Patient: sex F, age 54
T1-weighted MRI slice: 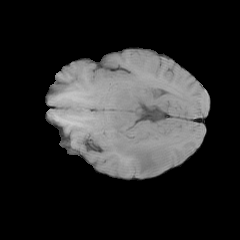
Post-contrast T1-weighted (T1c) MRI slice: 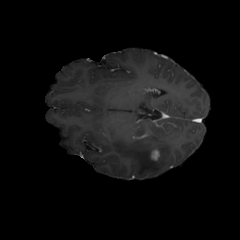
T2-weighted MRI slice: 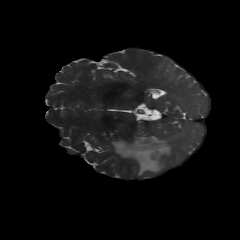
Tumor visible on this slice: yes
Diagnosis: Glioblastoma, IDH-wildtype
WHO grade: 4